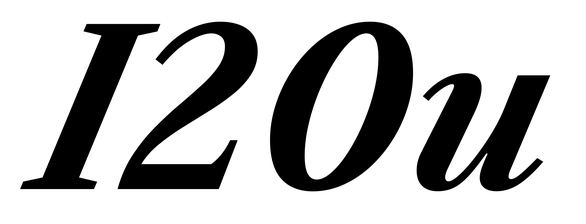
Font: LibreCaslonText-Italic_Bold_Italic